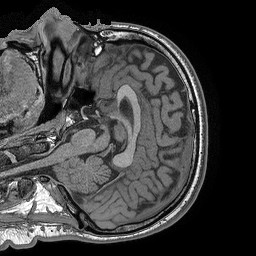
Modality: T1w
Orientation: coronal
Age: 25
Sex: male
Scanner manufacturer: philips
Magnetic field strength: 1.5 T
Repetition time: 6.76 s
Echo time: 3.102 s